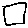
Label: square